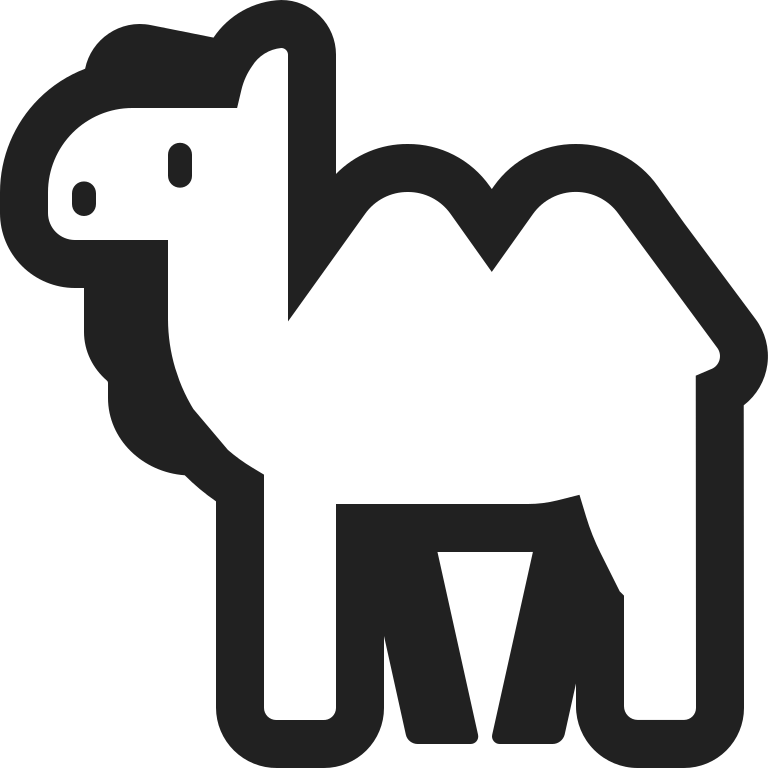
two hump camel high contrast